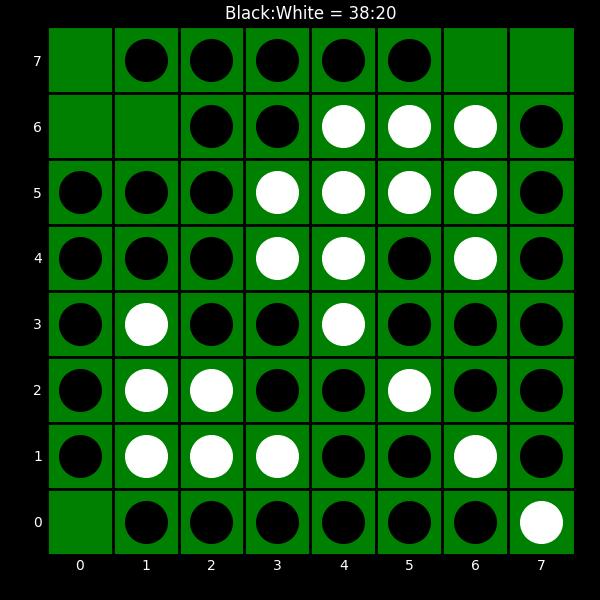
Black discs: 38
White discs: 20